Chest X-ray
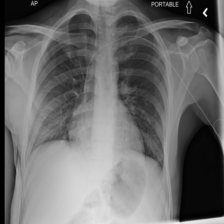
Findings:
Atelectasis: negative
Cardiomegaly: negative
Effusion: negative
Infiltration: negative
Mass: negative
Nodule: negative
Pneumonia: negative
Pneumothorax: negative
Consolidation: negative
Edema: negative
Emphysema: negative
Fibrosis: negative
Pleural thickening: negative
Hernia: negative